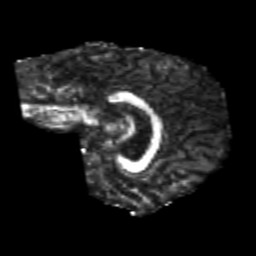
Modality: FA
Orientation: sagittal
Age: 22
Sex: female
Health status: healthy
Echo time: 0.074 s